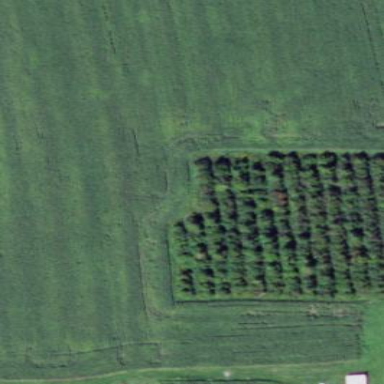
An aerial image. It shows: Orchard.